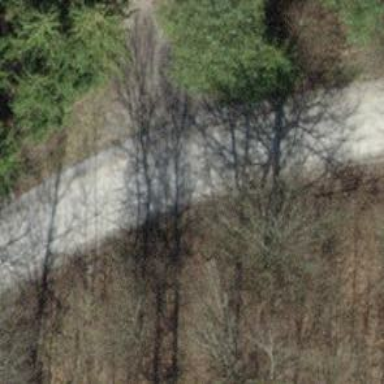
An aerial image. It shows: Compacted track road with grade3 tracktype.